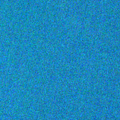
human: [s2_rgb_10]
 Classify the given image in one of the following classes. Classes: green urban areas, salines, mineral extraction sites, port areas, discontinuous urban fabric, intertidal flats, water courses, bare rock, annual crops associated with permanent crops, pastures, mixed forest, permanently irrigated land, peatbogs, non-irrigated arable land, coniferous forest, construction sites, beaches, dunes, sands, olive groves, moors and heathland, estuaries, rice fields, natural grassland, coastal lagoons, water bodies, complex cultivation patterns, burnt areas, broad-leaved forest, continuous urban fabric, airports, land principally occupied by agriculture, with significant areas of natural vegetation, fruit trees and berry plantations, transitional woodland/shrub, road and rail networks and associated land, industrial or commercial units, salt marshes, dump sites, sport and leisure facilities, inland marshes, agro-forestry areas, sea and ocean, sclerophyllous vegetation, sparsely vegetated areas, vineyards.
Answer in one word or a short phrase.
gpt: sea and ocean